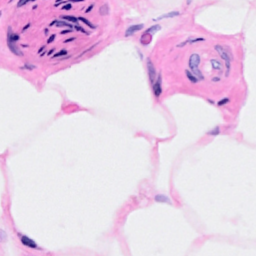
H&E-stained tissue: Breast